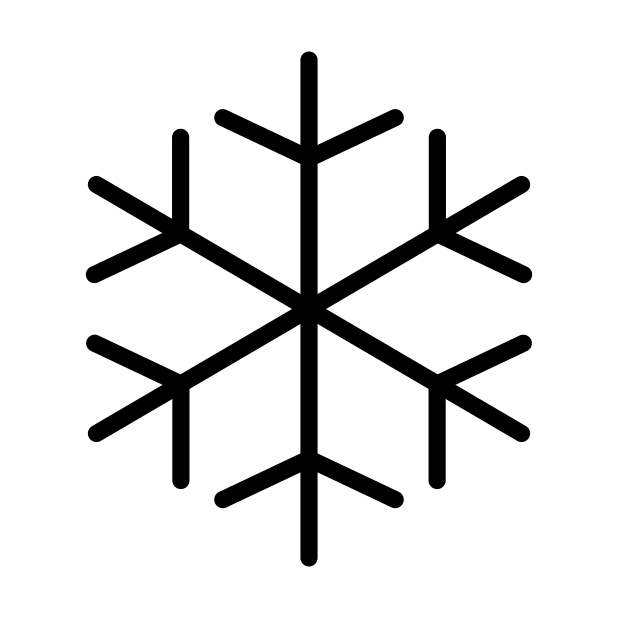
Emoji: ❄
Name: snowflake
Unicode: 0x2744